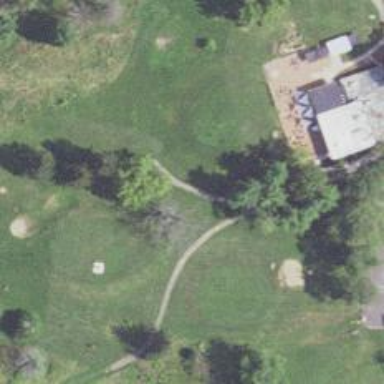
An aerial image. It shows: Path for both road and golf.